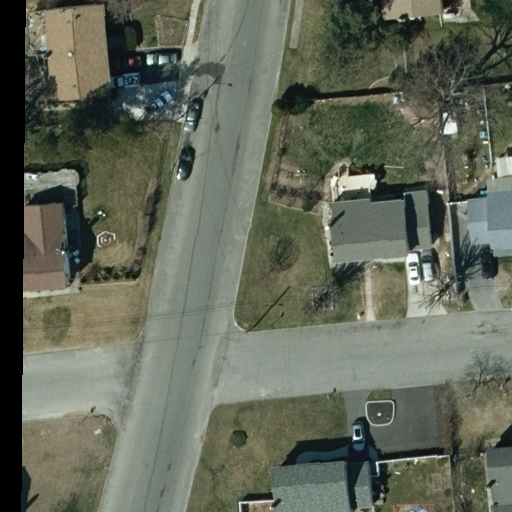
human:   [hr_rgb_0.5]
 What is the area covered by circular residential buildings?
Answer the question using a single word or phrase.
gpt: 0m2

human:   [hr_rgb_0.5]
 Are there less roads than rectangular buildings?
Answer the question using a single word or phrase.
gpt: yes

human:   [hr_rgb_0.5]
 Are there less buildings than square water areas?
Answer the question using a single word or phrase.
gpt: no

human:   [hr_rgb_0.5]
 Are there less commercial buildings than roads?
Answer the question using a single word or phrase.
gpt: yes

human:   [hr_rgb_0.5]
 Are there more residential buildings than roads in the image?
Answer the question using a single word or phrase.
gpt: yes

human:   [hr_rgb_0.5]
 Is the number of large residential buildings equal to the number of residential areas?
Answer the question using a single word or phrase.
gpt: no

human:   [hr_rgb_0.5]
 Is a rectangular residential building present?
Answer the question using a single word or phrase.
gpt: yes

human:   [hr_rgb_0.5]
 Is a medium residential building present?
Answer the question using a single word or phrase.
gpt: yes

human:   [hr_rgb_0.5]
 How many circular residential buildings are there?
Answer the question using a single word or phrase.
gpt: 0

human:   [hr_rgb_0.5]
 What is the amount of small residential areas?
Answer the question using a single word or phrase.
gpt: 0

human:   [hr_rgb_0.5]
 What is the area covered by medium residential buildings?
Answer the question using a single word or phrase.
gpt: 890m2

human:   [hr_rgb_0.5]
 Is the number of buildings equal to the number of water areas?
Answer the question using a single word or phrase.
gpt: no

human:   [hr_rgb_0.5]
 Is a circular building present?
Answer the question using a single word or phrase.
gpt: no

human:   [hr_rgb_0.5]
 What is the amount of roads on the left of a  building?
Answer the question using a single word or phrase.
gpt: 2

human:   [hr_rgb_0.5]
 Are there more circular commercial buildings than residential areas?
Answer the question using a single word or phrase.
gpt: no

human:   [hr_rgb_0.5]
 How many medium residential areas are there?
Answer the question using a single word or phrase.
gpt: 0

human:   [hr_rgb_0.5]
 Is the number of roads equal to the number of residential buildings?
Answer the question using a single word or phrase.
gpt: no

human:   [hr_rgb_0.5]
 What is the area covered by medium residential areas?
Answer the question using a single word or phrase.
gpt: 0m2

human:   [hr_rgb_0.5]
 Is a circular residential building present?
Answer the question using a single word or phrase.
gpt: no

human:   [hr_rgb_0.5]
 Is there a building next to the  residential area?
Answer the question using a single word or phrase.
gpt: yes

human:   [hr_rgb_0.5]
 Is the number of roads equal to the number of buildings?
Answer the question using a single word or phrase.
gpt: no

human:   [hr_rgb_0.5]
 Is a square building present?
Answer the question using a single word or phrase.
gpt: no

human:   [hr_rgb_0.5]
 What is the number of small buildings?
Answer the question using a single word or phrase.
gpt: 4

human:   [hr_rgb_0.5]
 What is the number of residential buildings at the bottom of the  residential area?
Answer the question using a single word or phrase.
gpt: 3

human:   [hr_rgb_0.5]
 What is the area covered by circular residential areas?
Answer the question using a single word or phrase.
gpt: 0m2

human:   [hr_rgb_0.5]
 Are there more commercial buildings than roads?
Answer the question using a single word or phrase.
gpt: no

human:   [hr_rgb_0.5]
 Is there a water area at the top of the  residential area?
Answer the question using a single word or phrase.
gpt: no

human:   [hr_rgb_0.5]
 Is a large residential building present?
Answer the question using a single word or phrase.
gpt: no

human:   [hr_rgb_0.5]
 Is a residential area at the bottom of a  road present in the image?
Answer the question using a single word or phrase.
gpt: no

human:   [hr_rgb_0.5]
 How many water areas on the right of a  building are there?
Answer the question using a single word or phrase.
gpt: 0

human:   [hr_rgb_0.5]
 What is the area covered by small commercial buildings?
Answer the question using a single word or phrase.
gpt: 0m2

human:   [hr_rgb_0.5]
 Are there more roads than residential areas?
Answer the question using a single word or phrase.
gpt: yes

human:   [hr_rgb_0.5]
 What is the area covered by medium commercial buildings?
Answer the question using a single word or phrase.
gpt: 0m2

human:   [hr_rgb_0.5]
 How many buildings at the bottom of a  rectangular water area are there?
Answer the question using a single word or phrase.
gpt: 0

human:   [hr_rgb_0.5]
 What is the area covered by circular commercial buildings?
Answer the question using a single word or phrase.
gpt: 0m2

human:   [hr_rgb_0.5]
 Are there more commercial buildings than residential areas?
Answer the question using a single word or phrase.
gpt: no